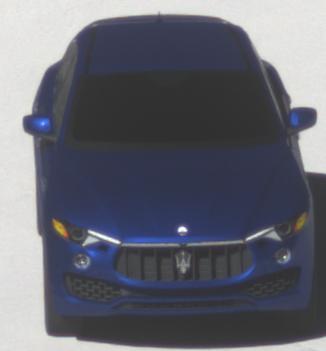
Make: Maserati
Model: Levante GT Hybrid
Detailed model: Levante
Model produced from: 2021/07
Model produced until: 2022/10
Doors: 4
Color: blue
Road condition: dry road
Daytime: morning or afternoon
Contrast: high contrast